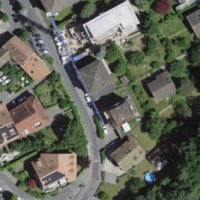
EUNIS habitat code: 55
Species observed at this site:
Prunella vulgaris